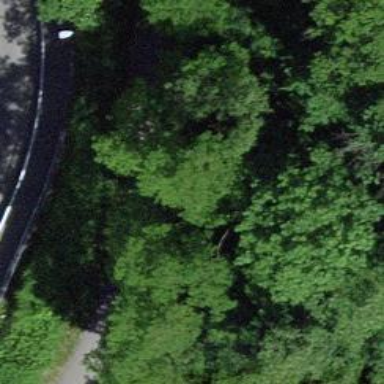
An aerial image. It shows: Asphalt path.